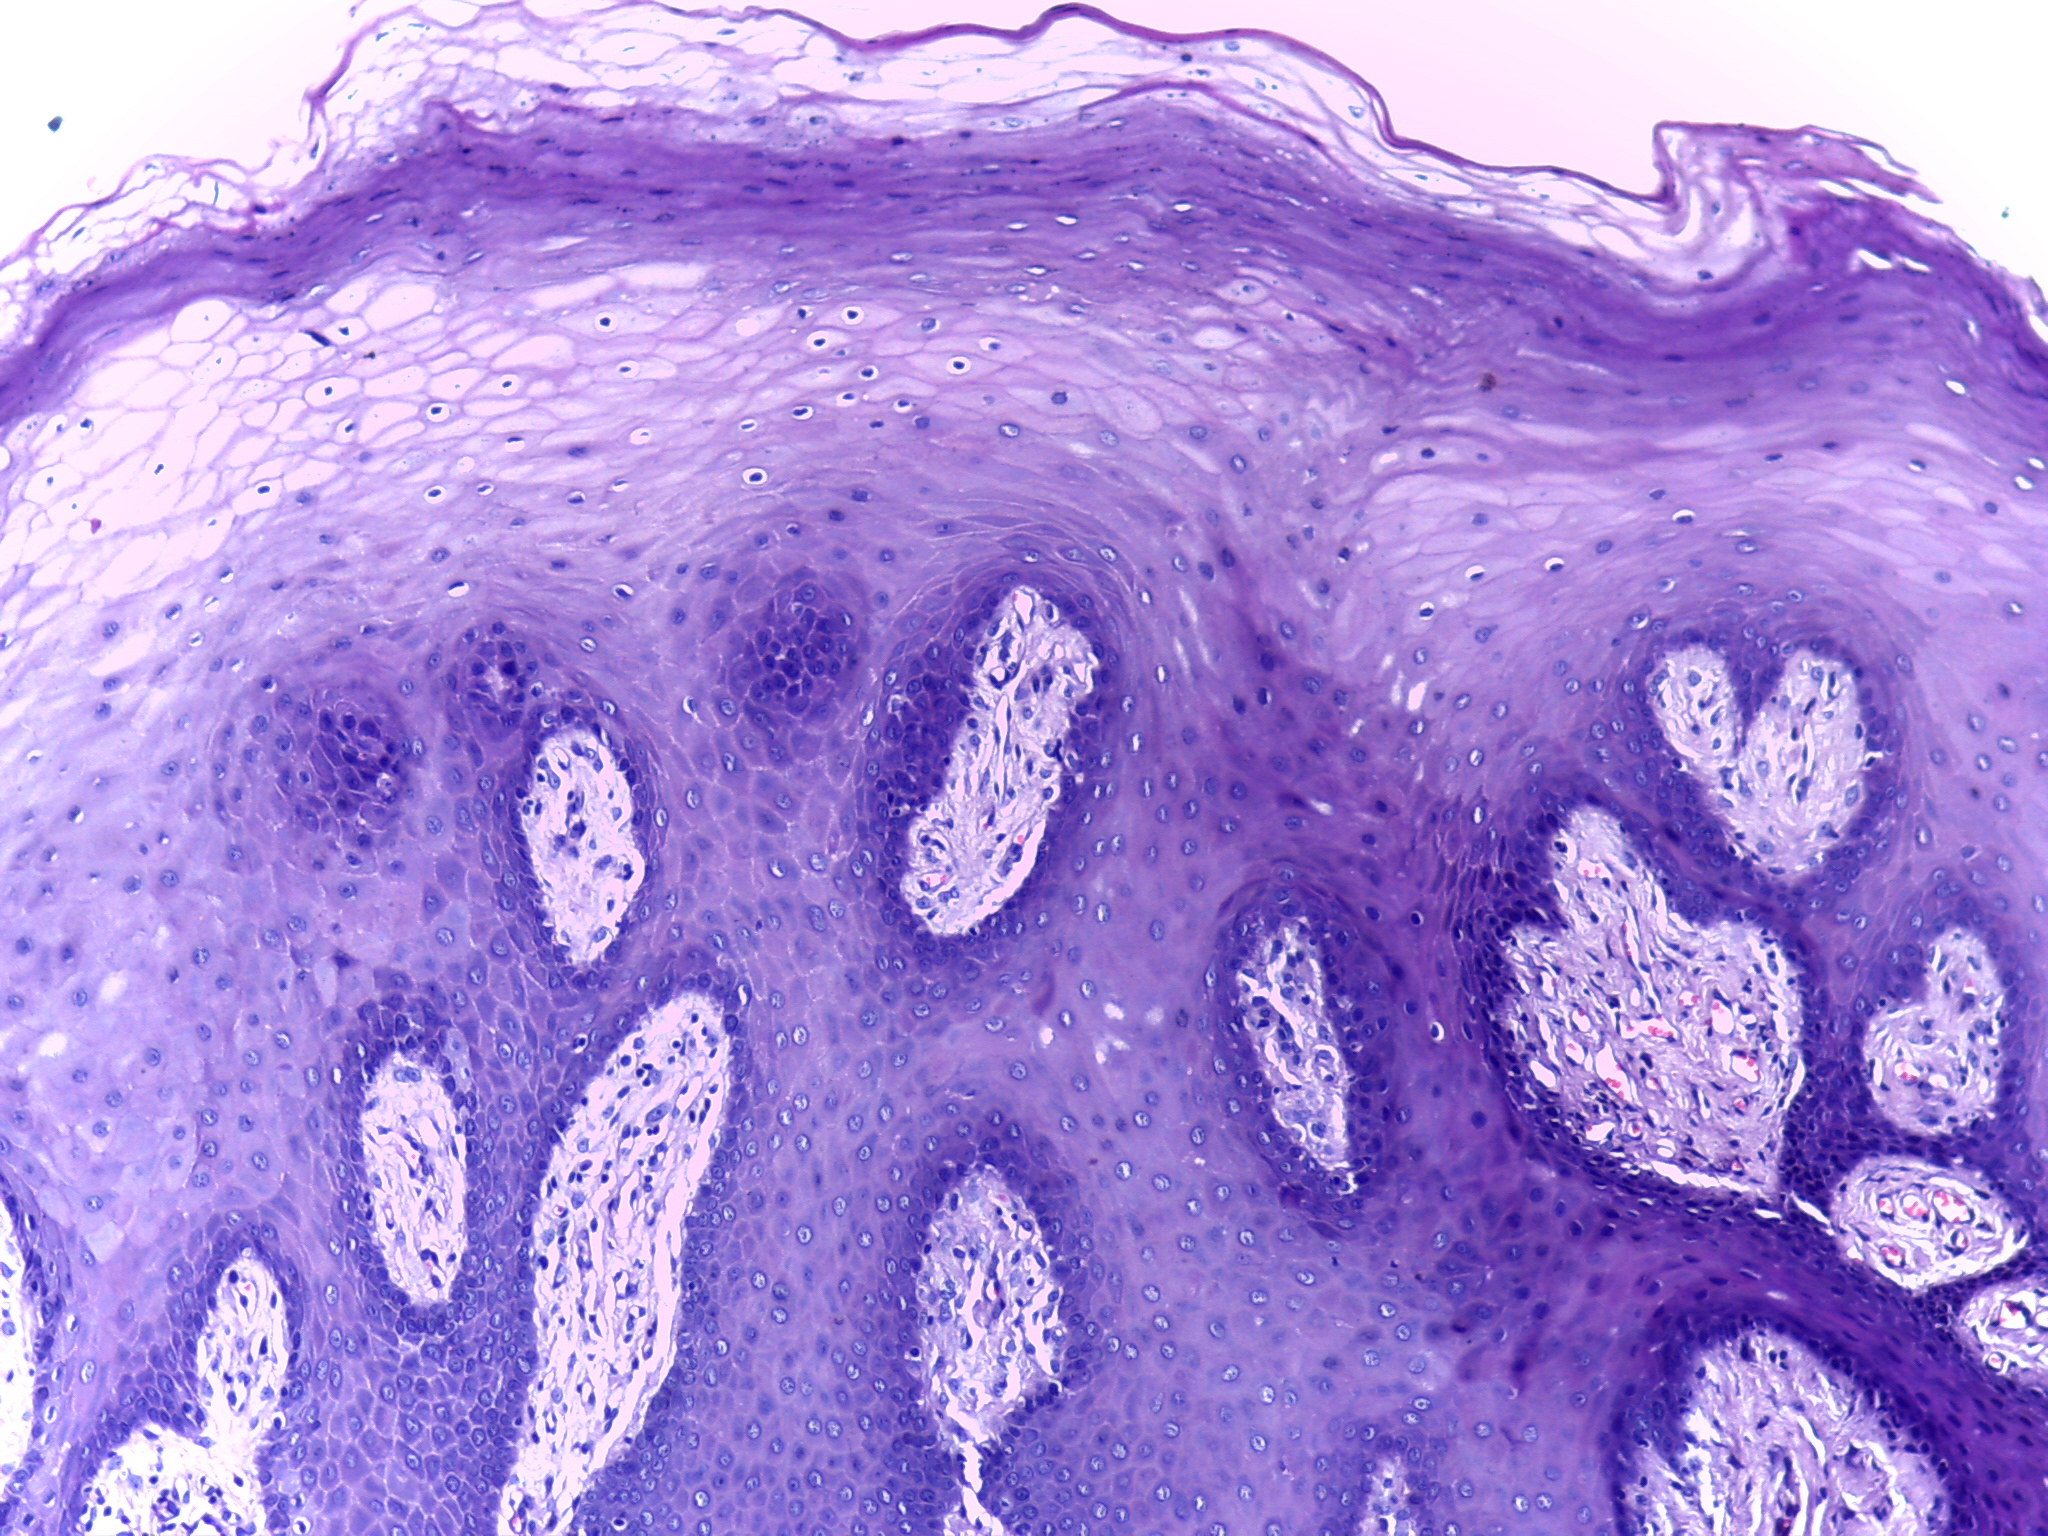
Diagnosis: Normal